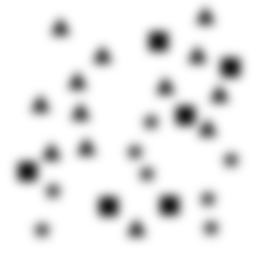
Squares: 6
Triangles: 13
Stars: 8
Total shapes: 27